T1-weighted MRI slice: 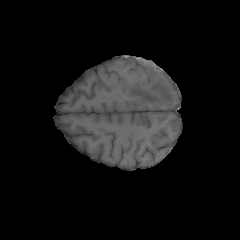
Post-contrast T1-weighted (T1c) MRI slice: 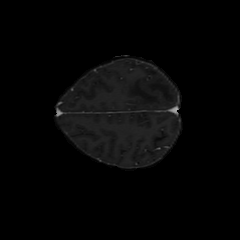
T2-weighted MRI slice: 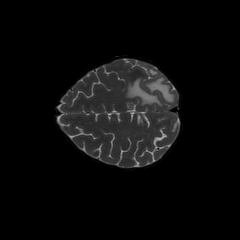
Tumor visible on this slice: yes